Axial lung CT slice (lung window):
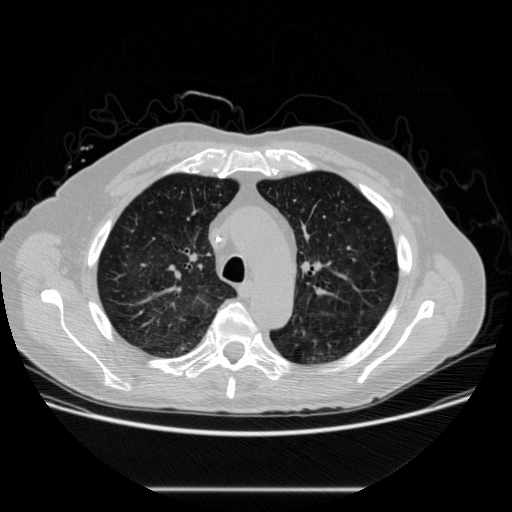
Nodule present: yes
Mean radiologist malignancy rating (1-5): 3